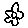
Label: flower